Question: I'm having an issue in my java application where once I login I'm able to access any pages that dont' query a table called 'content'. When I try to query this table it sits and sits and sits waiting for something. I checked the Activity Monitor in MsSQL and it appears there's a lock. I'm trying to figure out where this came from. I'm newer to MsSQL with a background in MySQL.
I thought some queries in our DAO might be causing this, so I changed them to use JPA instead with no luck.

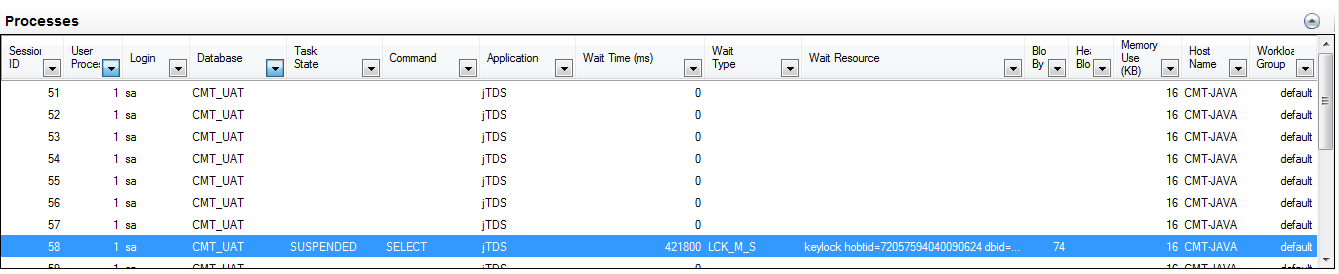
Answer: Looks like session 58 is blocked by session 74. Check if session 74 is blocked by another session, and so on, until you find the root lock.
You can kill a session by right clicking it, or by executing a query like:
'''
kill 74
'''